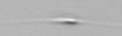
Label: Cylindrotheca_morphotype1